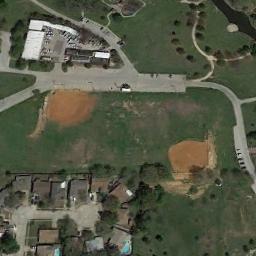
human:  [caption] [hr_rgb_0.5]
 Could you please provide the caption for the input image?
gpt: There are two baseball diamonds in the middle of many buildings with a road beside .

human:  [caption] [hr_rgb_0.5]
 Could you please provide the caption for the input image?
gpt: Two adjacent baseball diamonds next to a parking lot and the residential area beside .

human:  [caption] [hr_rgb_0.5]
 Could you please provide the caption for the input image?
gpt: There are two simple baseball diamonds in the grass next to the houses .

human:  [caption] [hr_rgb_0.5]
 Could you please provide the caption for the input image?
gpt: The baseball field is surrounded by trees .

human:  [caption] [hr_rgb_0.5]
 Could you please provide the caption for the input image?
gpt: Two baseball diamonds are surrounded by grass .